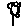
Label: flower